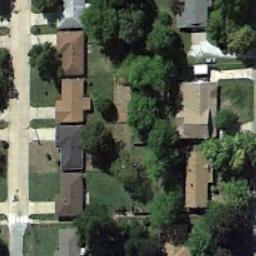
Label: residential